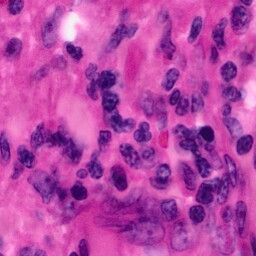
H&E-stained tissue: Pancreatic